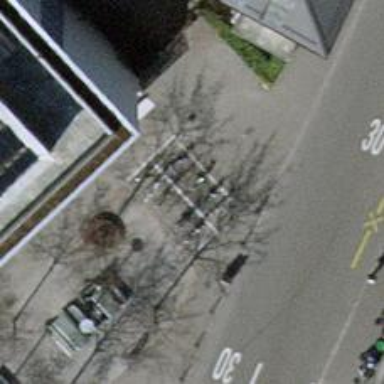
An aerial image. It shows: Bicycle parking area with stands.